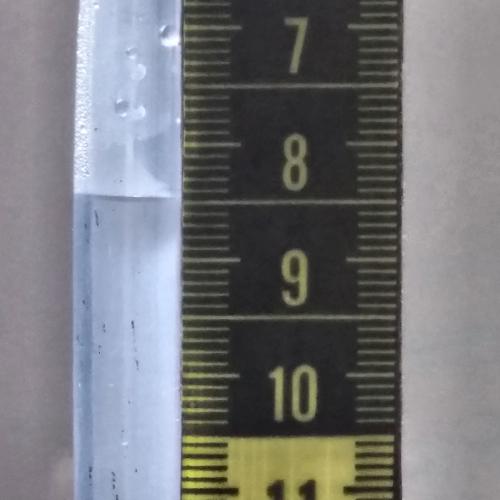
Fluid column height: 8.5 cm